Field crop: maize
Growth stage: 2
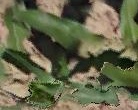
Species: maize